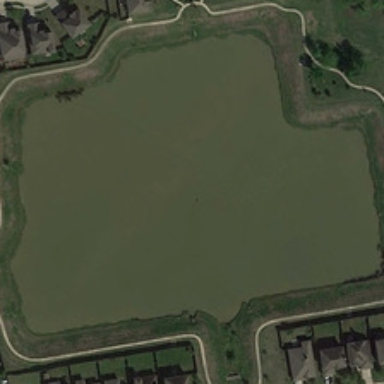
The polygonal pond railed by a strip shaped road is surrounded by villas with gray roof .